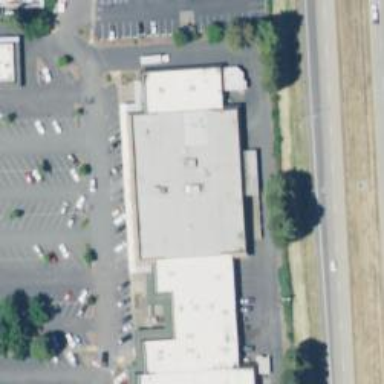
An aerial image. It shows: Pharmacy providing healthcare services.